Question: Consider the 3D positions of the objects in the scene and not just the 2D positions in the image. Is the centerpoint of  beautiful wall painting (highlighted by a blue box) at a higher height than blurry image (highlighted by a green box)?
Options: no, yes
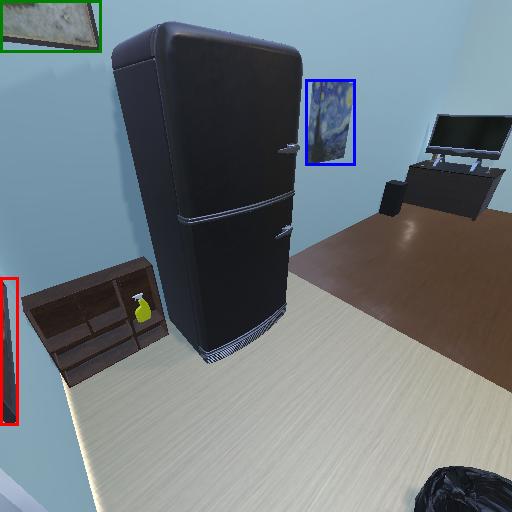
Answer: no